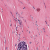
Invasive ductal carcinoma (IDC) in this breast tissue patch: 0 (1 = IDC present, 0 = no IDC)